Field crop: maize
Growth stage: 2
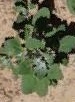
Species: chenopodium